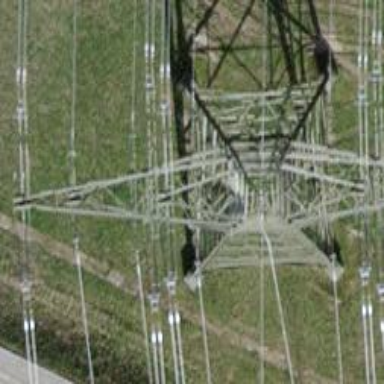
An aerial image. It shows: Power line is depicted.